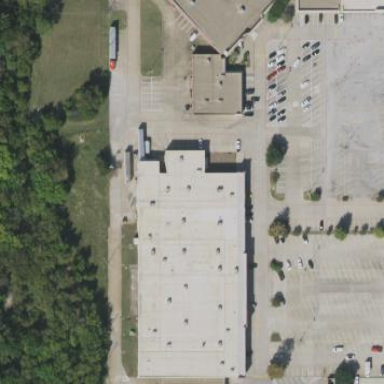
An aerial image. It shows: Flat-roofed retail building.